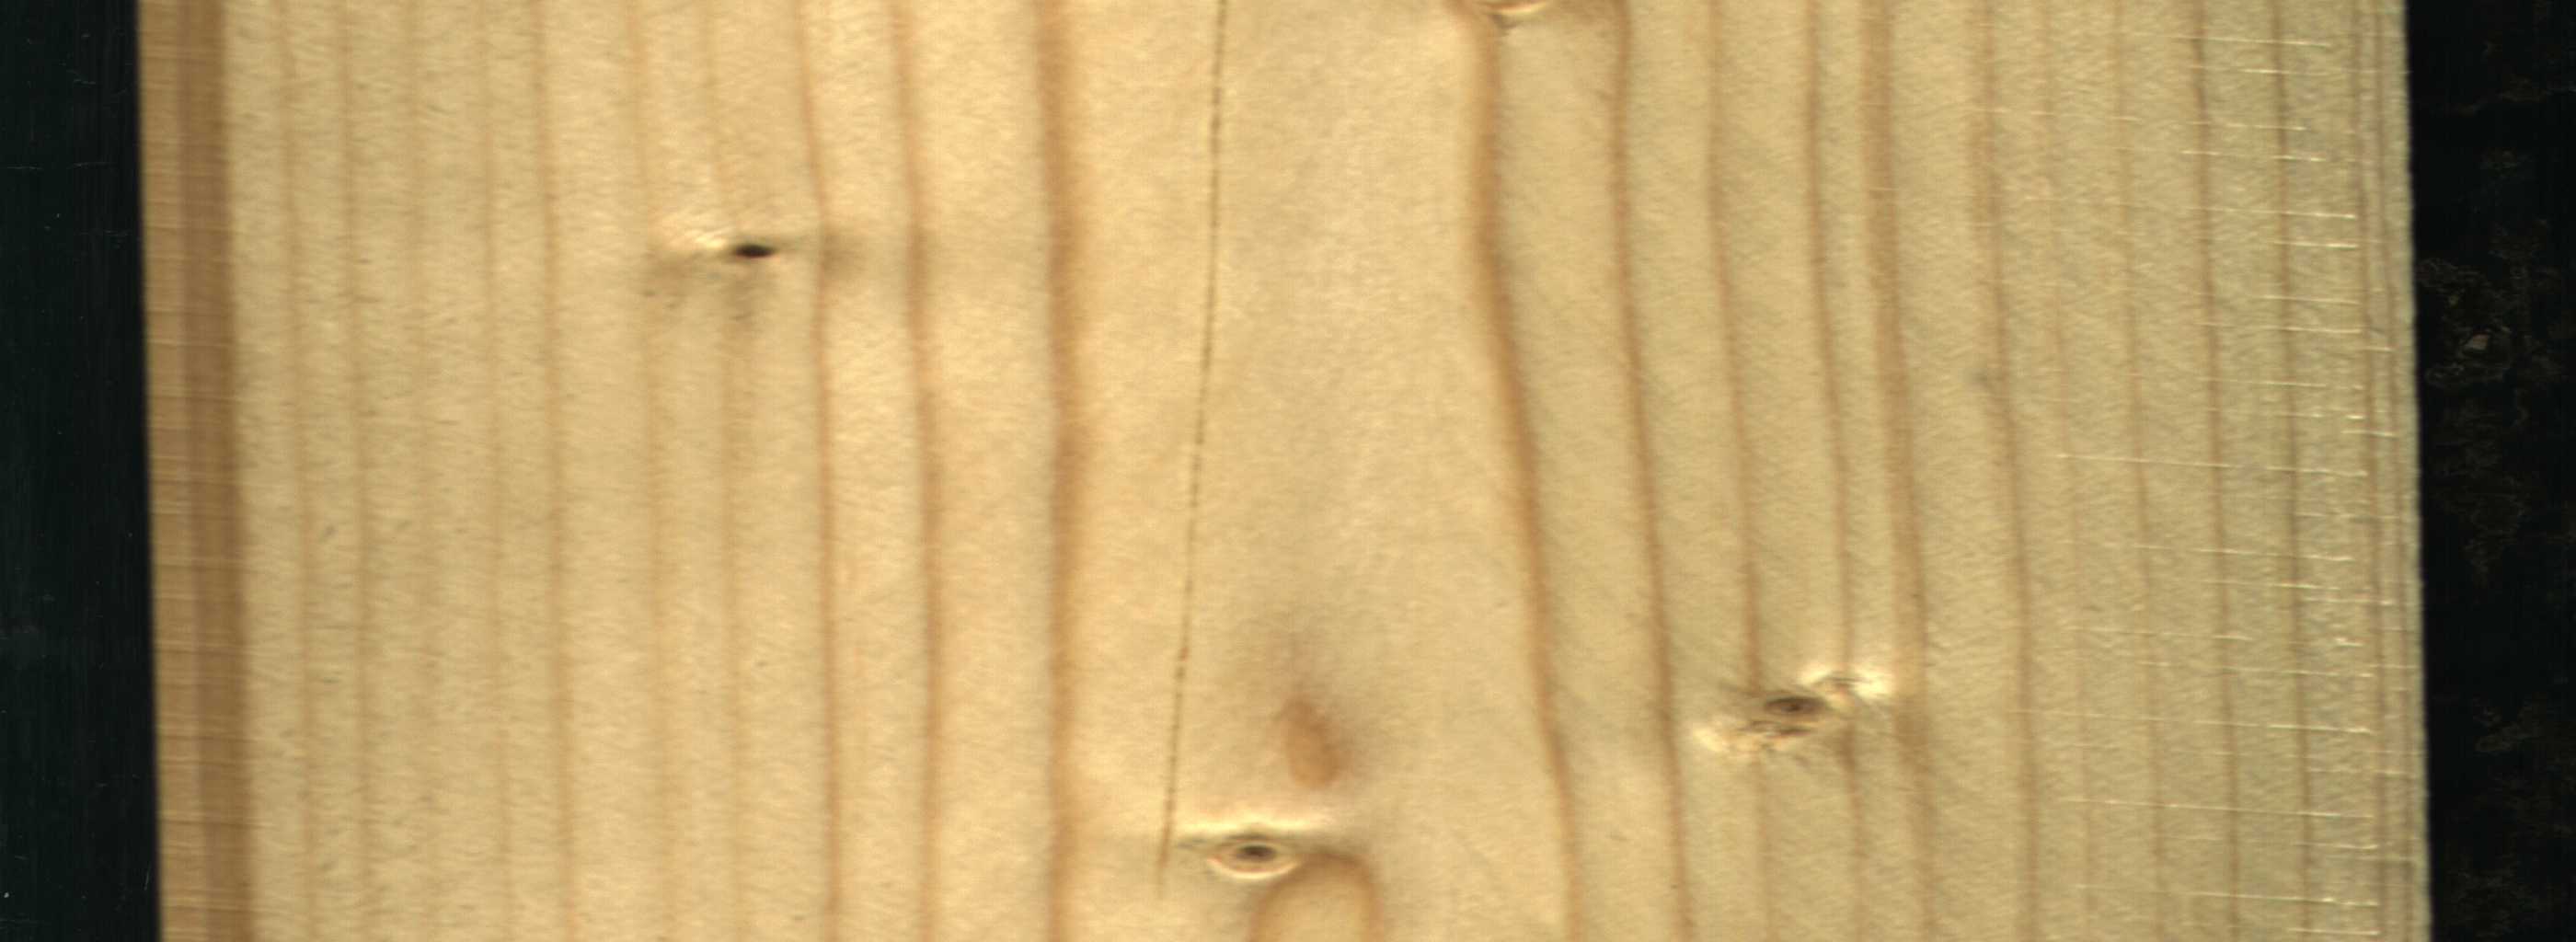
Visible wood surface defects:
Dead_Knot
Live_Knot
Live_Knot